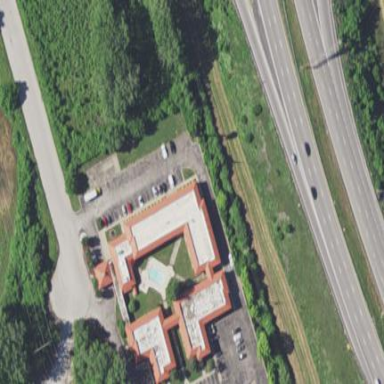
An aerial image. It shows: Hotel building.